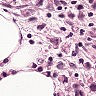
Metastatic tissue present: yes